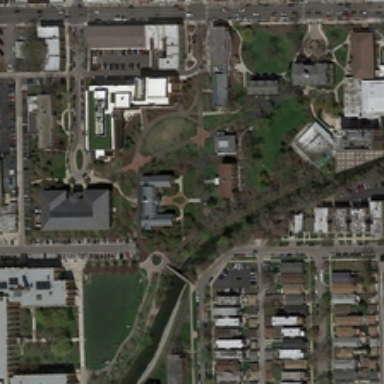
There are buildings, trees, roads and grassland .